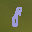
Label: 8